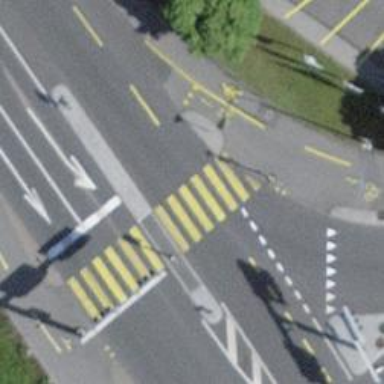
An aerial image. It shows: Secondary road with asphalt surface and designated cycle lane.